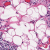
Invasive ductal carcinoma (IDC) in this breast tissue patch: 0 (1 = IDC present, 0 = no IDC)